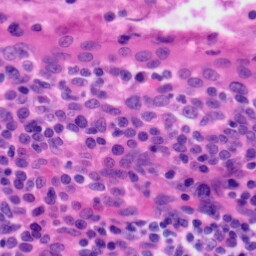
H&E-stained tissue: Tonsil